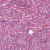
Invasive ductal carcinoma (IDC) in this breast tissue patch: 1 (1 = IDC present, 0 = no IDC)